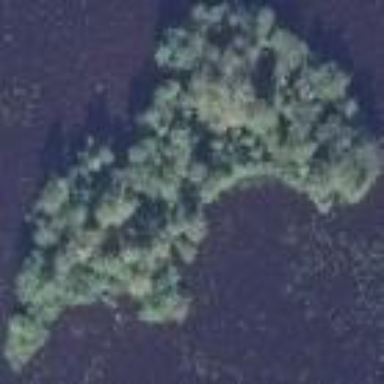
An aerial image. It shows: Islet covered with woodland.